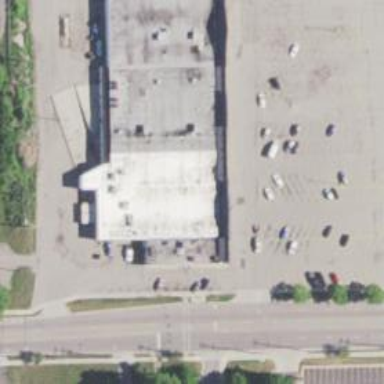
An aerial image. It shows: Supermarket.